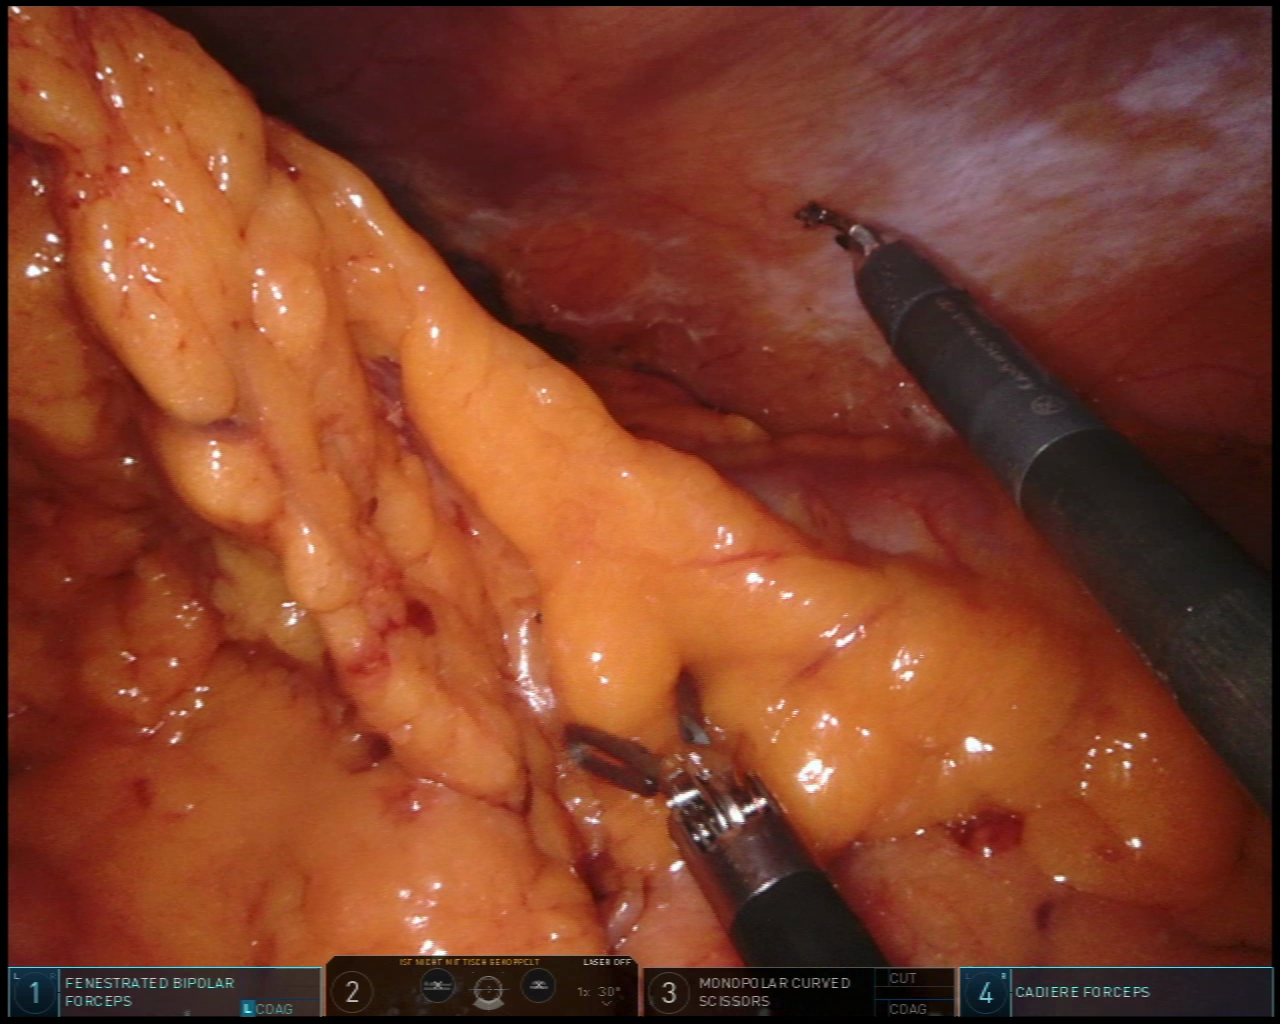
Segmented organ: abdominal_wall
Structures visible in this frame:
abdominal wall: yes
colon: yes
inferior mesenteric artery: no
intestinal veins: no
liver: no
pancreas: no
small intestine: no
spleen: no
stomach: no
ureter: no
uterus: no
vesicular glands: no